Interaction volume radius: 10 \u00c5
Interaction volume height: 10 \u00c5
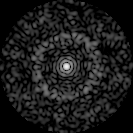
Disorder parameter: 0.8429